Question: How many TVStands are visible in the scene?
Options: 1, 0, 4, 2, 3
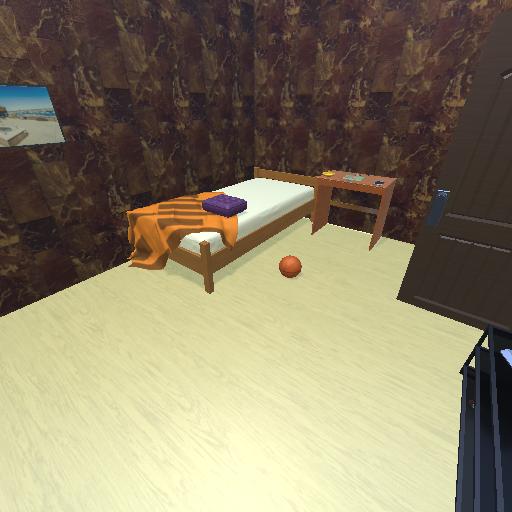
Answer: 1